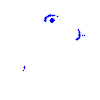
Particle: electron